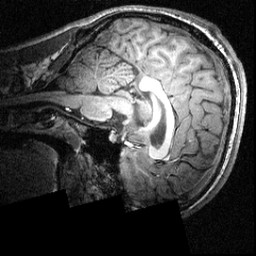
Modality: T1w
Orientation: sagittal
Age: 19
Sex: male
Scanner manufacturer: siemens
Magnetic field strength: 3.951 T
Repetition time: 1.5 s
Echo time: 0.00335 s